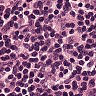
Metastatic tissue present: no